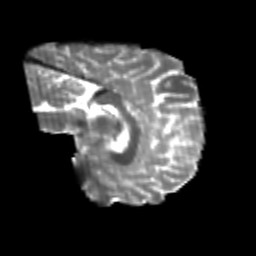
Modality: T2w
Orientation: sagittal
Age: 25
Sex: male
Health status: healthy
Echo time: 0.074 s